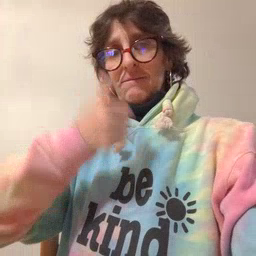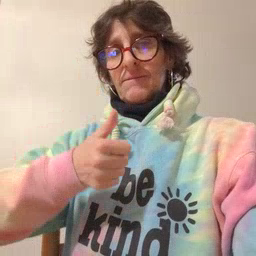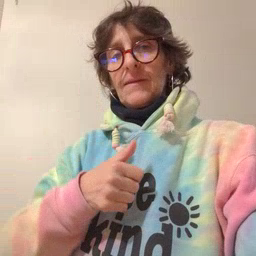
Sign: every